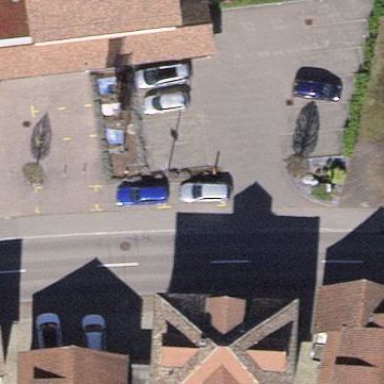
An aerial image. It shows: Street side parking area.